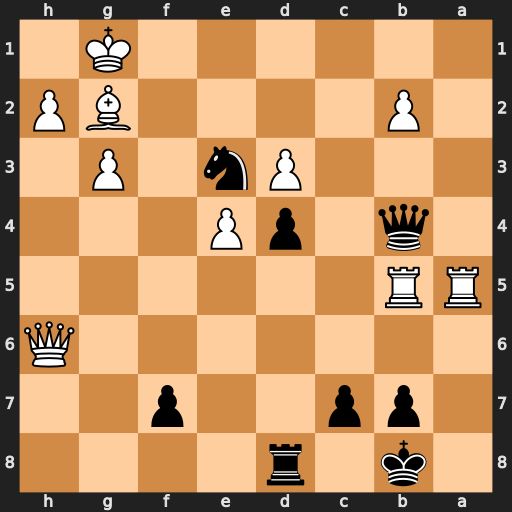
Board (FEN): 1k1r4/1pp2p2/7Q/RR6/1q1pP3/3Pn1P1/1P4BP/6K1
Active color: b
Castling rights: -
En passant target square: -
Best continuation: Qe1+ Bf1 Qxf1#